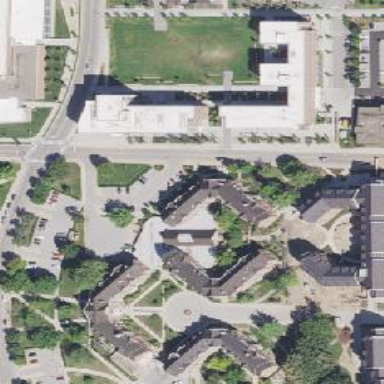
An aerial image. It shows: Dormitory building.